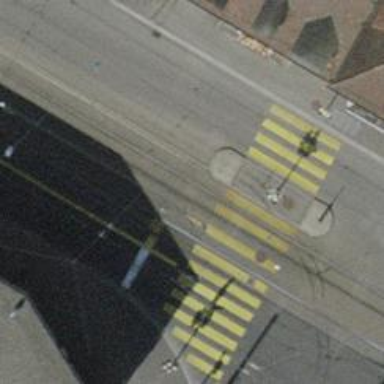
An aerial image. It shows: Tram crossing on the railway.